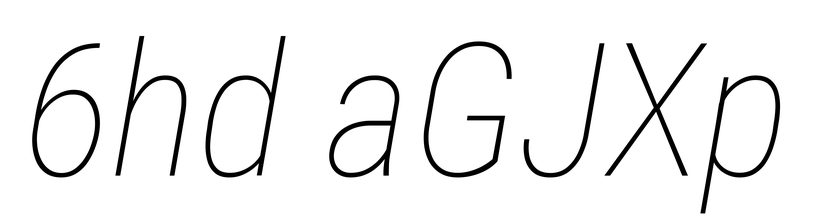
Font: Roboto-Italic_Condensed_Thin_Italic